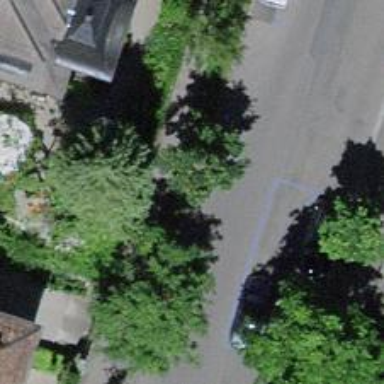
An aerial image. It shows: Tree-lined avenue.